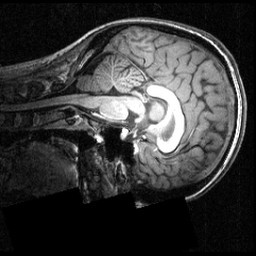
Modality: T1w
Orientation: sagittal
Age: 27
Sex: female
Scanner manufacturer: siemens
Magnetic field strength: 3.951 T
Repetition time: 1.5 s
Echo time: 0.00335 s